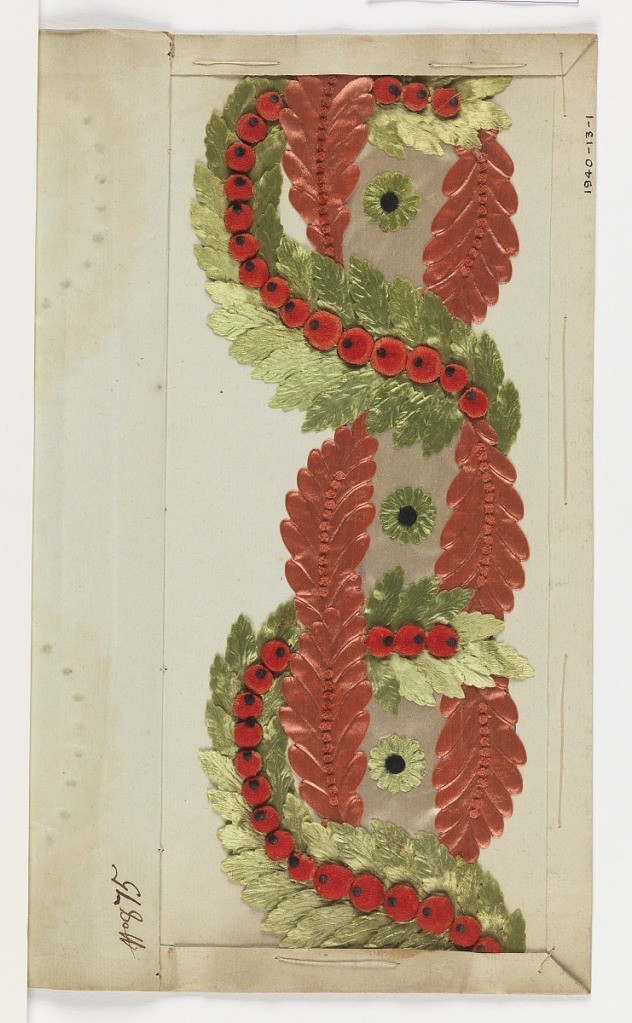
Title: Salesman's sample
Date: early 19th century
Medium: silk Technique: embroidery
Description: Sample of dress trimming of pink and green satin embossed and cut in leaf shapes. Arranged in series of interlocking circles, with red berry-like forms on green leaves and open flowers with green petals and black centers in circles. Mounted on paper with flap to cover sample.